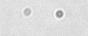
Label: camera_spot